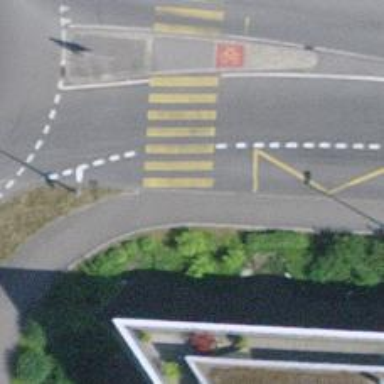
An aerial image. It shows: Zebra crossing on footway.